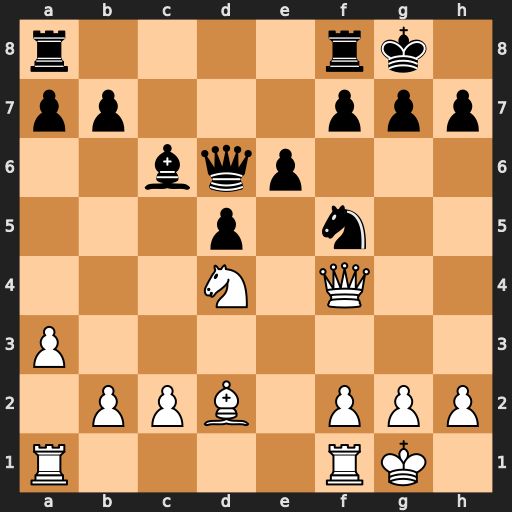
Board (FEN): r4rk1/pp3ppp/2bqp3/3p1n2/3N1Q2/P7/1PPB1PPP/R4RK1
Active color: w
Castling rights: -
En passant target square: -
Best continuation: Nxf5 Qxf4 Ne7+ Kh8 Bxf4